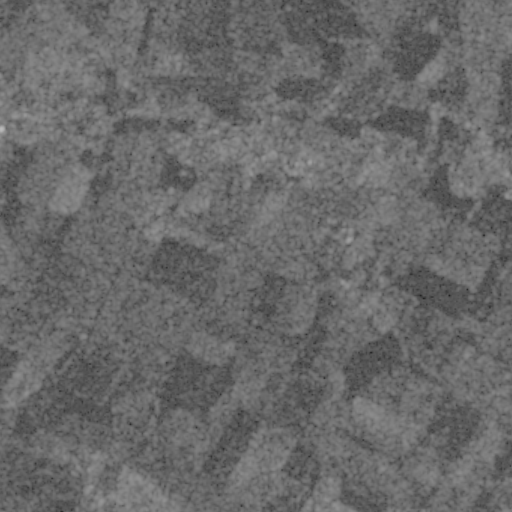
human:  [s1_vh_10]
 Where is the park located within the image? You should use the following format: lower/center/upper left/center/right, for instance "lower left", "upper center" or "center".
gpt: The park is located in the upper left of the image.
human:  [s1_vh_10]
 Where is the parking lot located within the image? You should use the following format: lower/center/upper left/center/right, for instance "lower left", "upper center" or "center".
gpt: The parking lot is located in the upper center of the image.
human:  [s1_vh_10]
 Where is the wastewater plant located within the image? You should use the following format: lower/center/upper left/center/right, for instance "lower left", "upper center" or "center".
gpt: The wastewater plant is located in the center right of the image.
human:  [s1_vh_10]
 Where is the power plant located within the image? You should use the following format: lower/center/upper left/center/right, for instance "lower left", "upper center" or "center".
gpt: There is no power plant in the image.

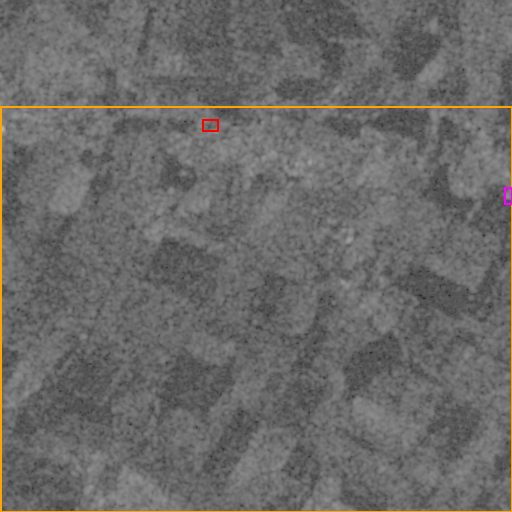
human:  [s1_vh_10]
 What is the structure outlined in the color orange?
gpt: The structure outlined in orange is a crop field.
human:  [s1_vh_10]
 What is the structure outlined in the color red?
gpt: The structure outlined in red is a parking lot.
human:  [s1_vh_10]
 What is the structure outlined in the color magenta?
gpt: The structure outlined in magenta is a wastewater plant.
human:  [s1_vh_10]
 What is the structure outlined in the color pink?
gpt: There is no pink outline.